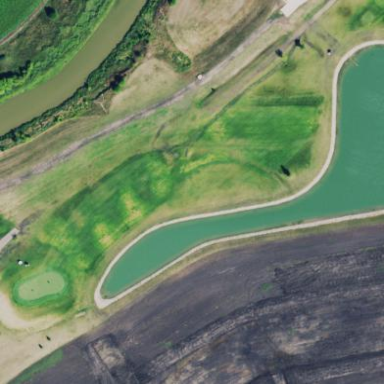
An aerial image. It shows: Scenic golf fairway.